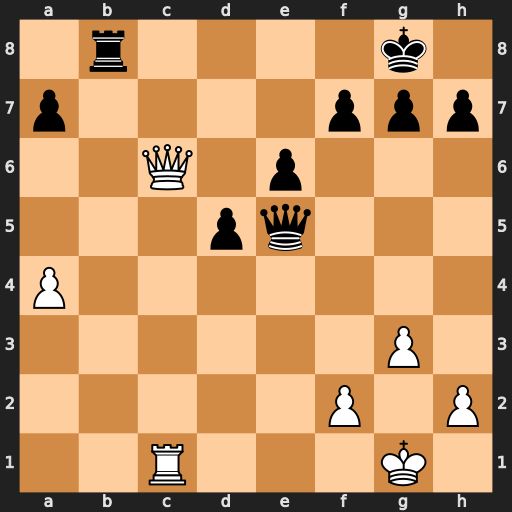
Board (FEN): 1r4k1/p4ppp/2Q1p3/3pq3/P7/6P1/5P1P/2R3K1
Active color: w
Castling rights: -
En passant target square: -
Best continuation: Qc8+ Rxc8 Rxc8#